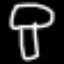
Label: mushroom